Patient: sex F, age 60
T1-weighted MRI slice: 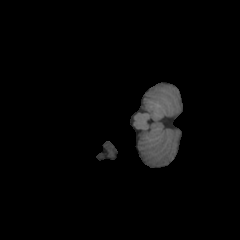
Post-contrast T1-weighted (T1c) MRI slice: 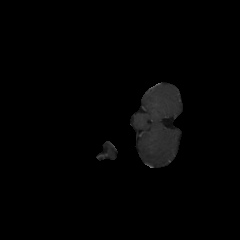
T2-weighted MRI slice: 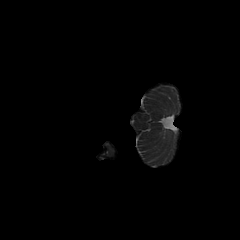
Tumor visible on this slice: no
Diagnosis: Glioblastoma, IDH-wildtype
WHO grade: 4